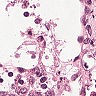
Metastatic tissue present: no